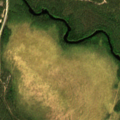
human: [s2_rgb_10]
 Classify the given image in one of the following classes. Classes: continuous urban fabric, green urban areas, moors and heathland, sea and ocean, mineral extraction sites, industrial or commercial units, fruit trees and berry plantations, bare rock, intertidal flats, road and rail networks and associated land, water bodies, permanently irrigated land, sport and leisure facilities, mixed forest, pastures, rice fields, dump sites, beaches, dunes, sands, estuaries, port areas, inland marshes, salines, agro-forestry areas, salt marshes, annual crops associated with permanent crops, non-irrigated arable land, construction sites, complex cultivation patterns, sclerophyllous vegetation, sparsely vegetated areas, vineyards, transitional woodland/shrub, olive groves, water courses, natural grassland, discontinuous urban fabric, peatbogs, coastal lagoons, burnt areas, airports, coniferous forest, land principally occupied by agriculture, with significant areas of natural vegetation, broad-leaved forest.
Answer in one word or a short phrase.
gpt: coniferous forest, peatbogs